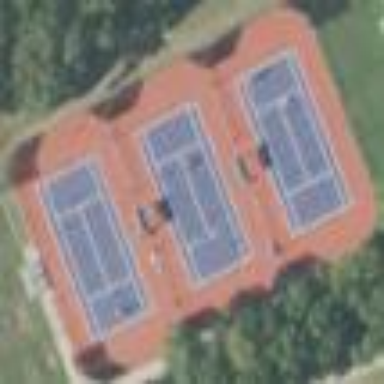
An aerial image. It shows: Tennis court in leisure pitch.